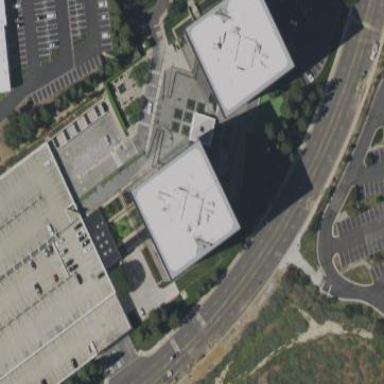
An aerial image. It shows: Office building.